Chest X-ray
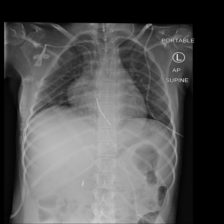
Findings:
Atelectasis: negative
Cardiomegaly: negative
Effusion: negative
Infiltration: positive
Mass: negative
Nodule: negative
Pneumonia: negative
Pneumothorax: negative
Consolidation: negative
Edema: negative
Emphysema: negative
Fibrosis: negative
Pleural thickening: negative
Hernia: negative